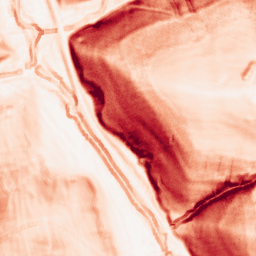
Category: morphological
Decomposition family: morphological_square
Decomposition parameters: operation: gradient
size: 5
Upsampling method: quartic
Upsampling parameters: scale: 4
Upsampling scale: 4